Interaction volume radius: 5 \u00c5
Interaction volume height: 10 \u00c5
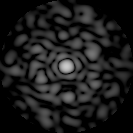
Disorder parameter: 0.7848